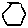
Label: hexagon